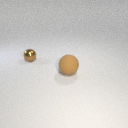
large brown rubber sphere in front of small brown metal sphere